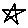
Label: star